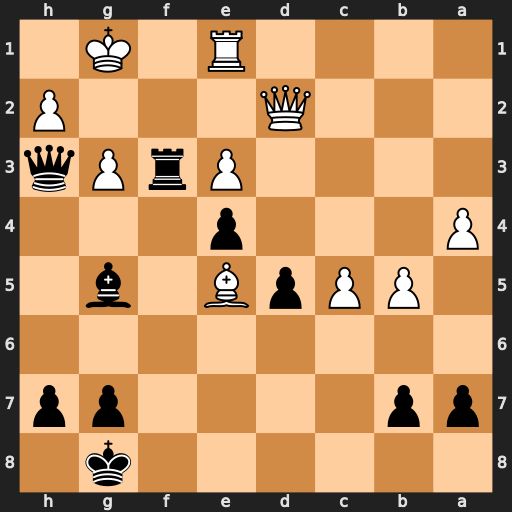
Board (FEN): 6k1/pp4pp/8/1PPpB1b1/P3p3/4PrPq/3Q3P/4R1K1
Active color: b
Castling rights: -
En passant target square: -
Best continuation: Bxe3+ Qxe3 Rxe3